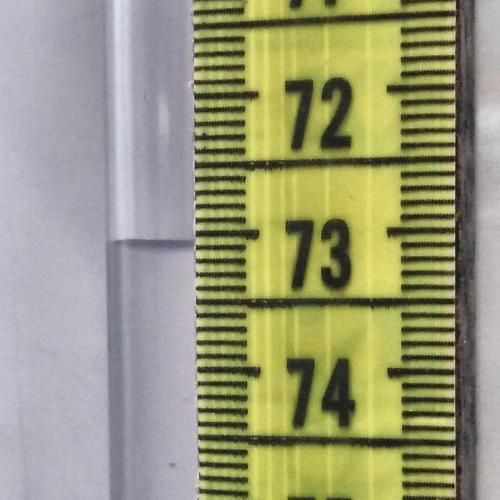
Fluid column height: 73.1 cm